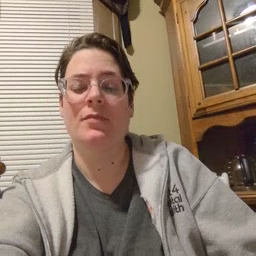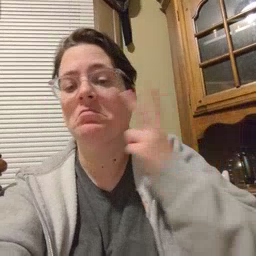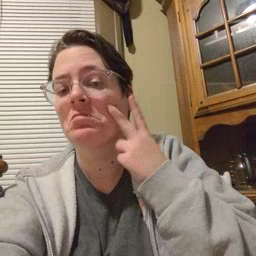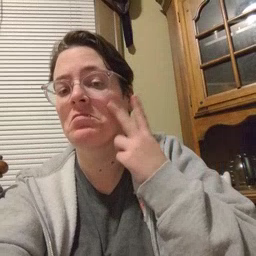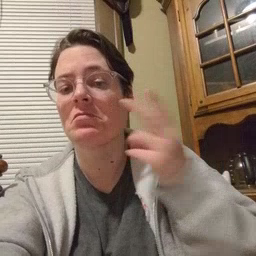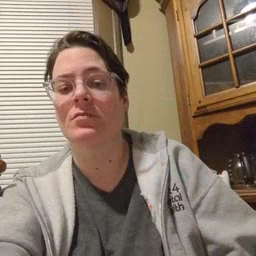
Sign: see